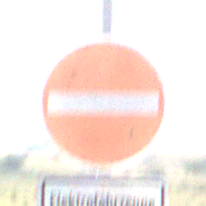
Verkehrszeichen: VerbotDerEinfahrt
Zusatzzeichen unten: BesondereFahrzeugeUndTransportgueter10
Umgebung: Outdoor, Nature
Tageszeit: Midday
Wetter: PartlyCloudy
Licht: Natural
Jahreszeit: NotSpecified
Kontrast: HighContrast